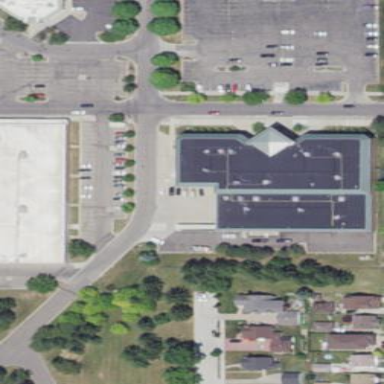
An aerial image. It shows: Building with furniture shop.